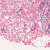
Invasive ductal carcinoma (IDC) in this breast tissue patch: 1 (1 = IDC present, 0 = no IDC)